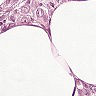
Metastatic tissue present: yes